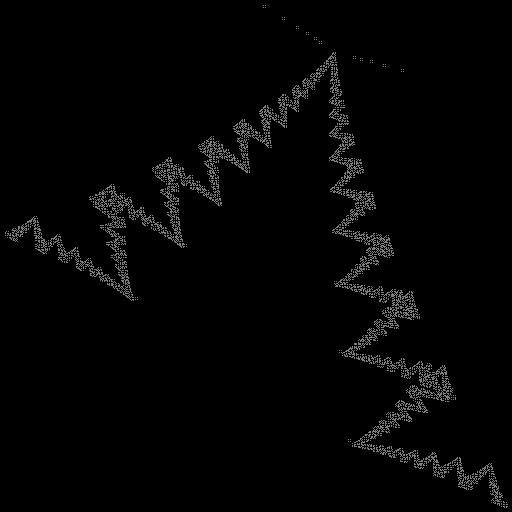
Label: zigzag